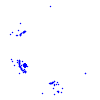
Particle: electron